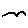
Label: bird